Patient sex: M
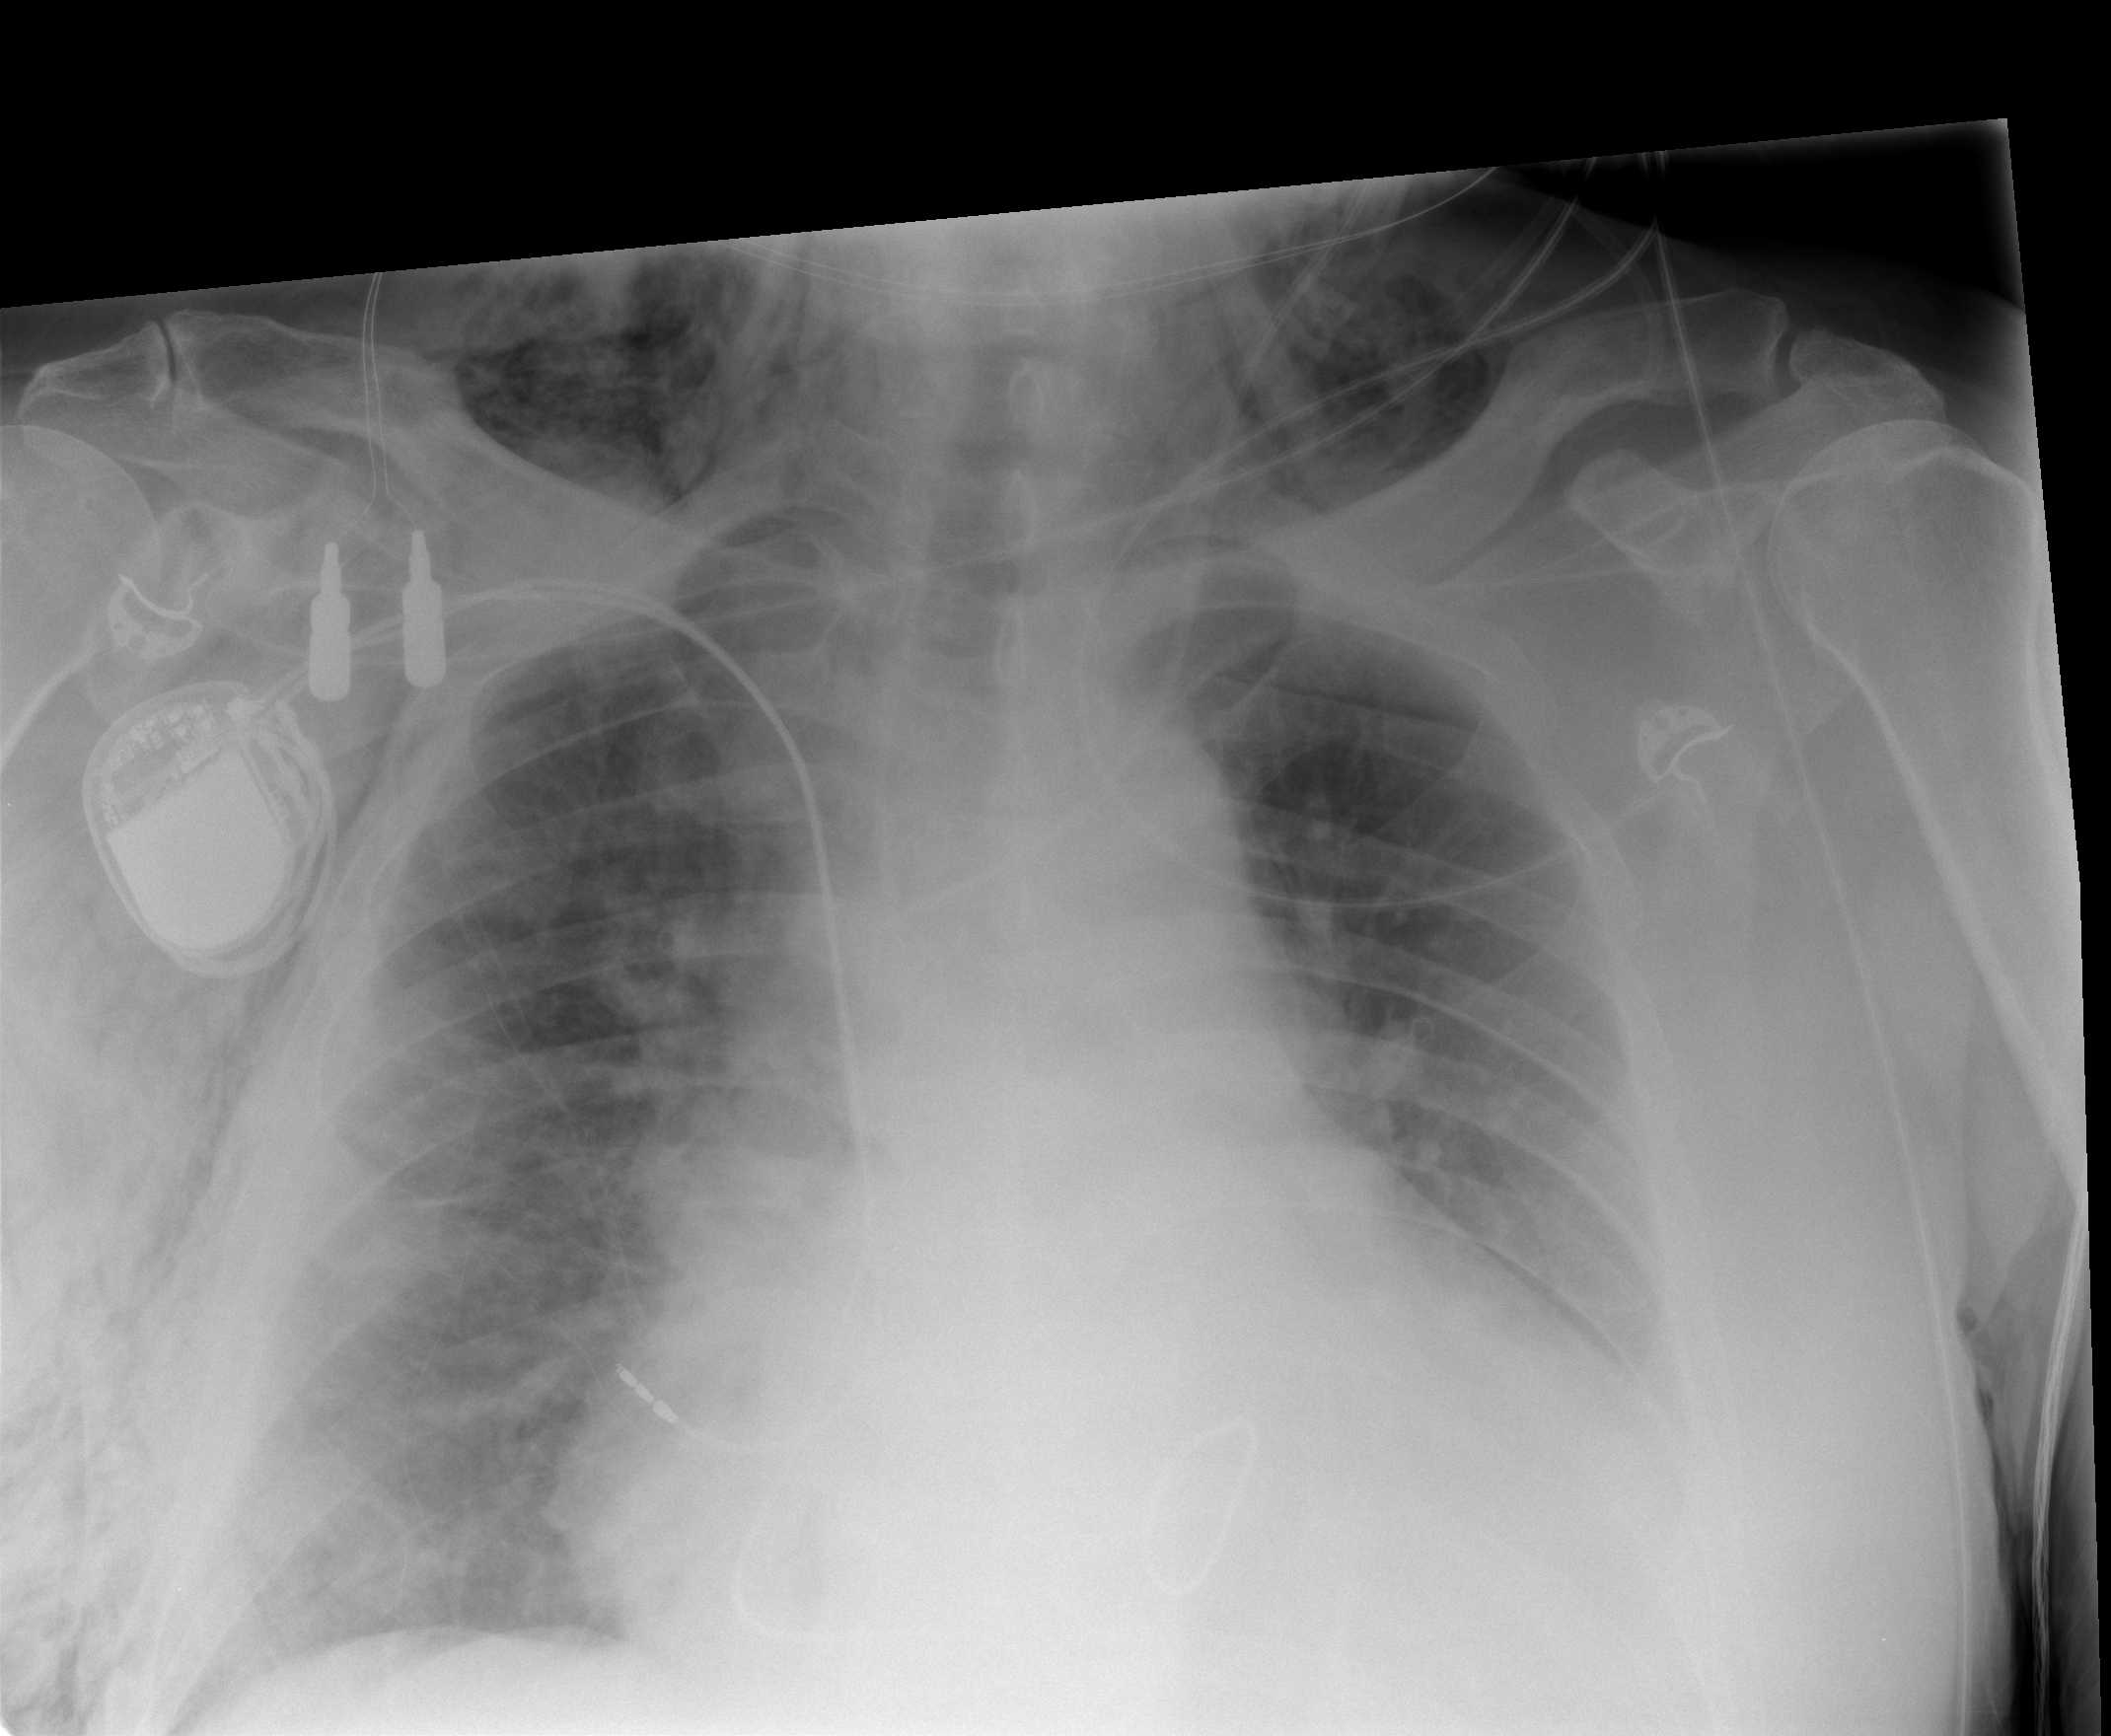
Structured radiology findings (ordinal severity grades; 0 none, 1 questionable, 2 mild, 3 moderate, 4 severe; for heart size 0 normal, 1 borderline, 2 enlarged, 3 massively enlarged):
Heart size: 2
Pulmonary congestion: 2
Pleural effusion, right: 0
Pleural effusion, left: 2
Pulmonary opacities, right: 3
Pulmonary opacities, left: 2
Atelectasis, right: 1
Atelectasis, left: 2